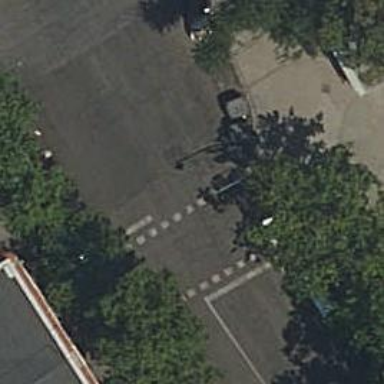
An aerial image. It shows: Zebra crossing with traffic signals. The crossing is marked by traffic lights.